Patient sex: M
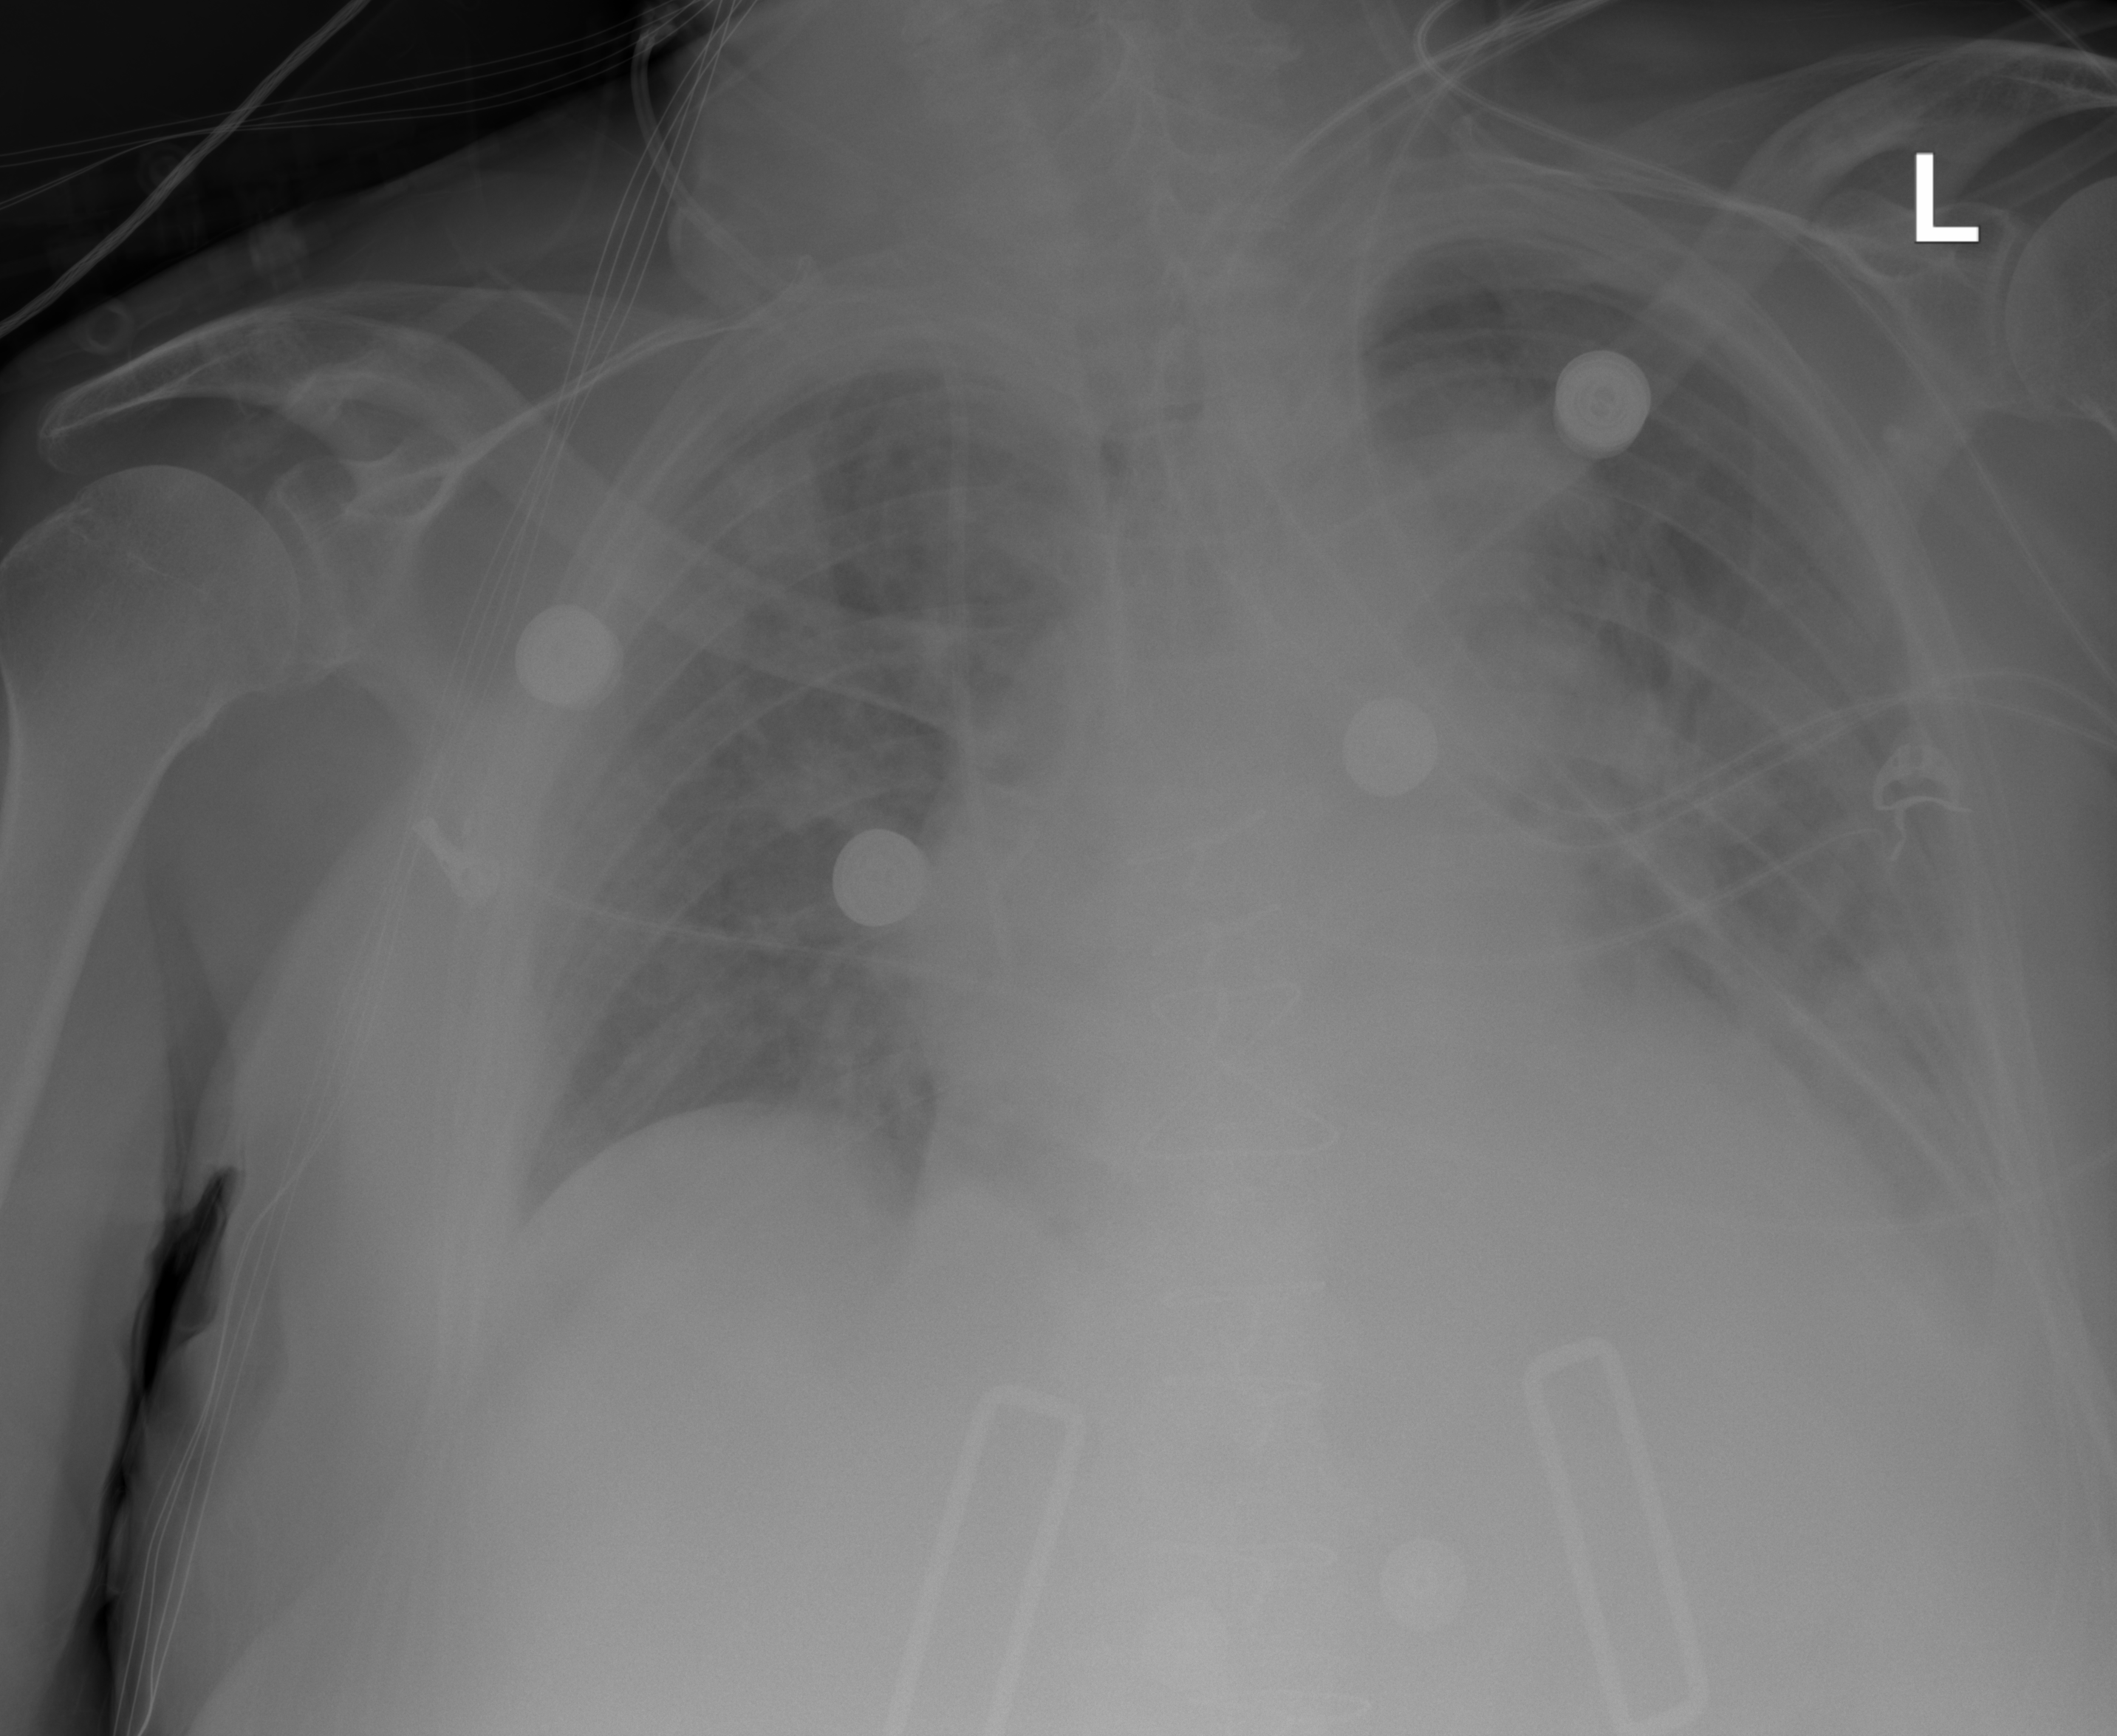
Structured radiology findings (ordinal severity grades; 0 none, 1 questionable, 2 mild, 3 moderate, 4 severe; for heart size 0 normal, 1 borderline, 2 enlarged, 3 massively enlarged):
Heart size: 2
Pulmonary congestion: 2
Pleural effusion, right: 0
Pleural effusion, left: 2
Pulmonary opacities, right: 0
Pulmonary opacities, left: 2
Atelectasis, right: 0
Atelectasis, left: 2